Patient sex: M
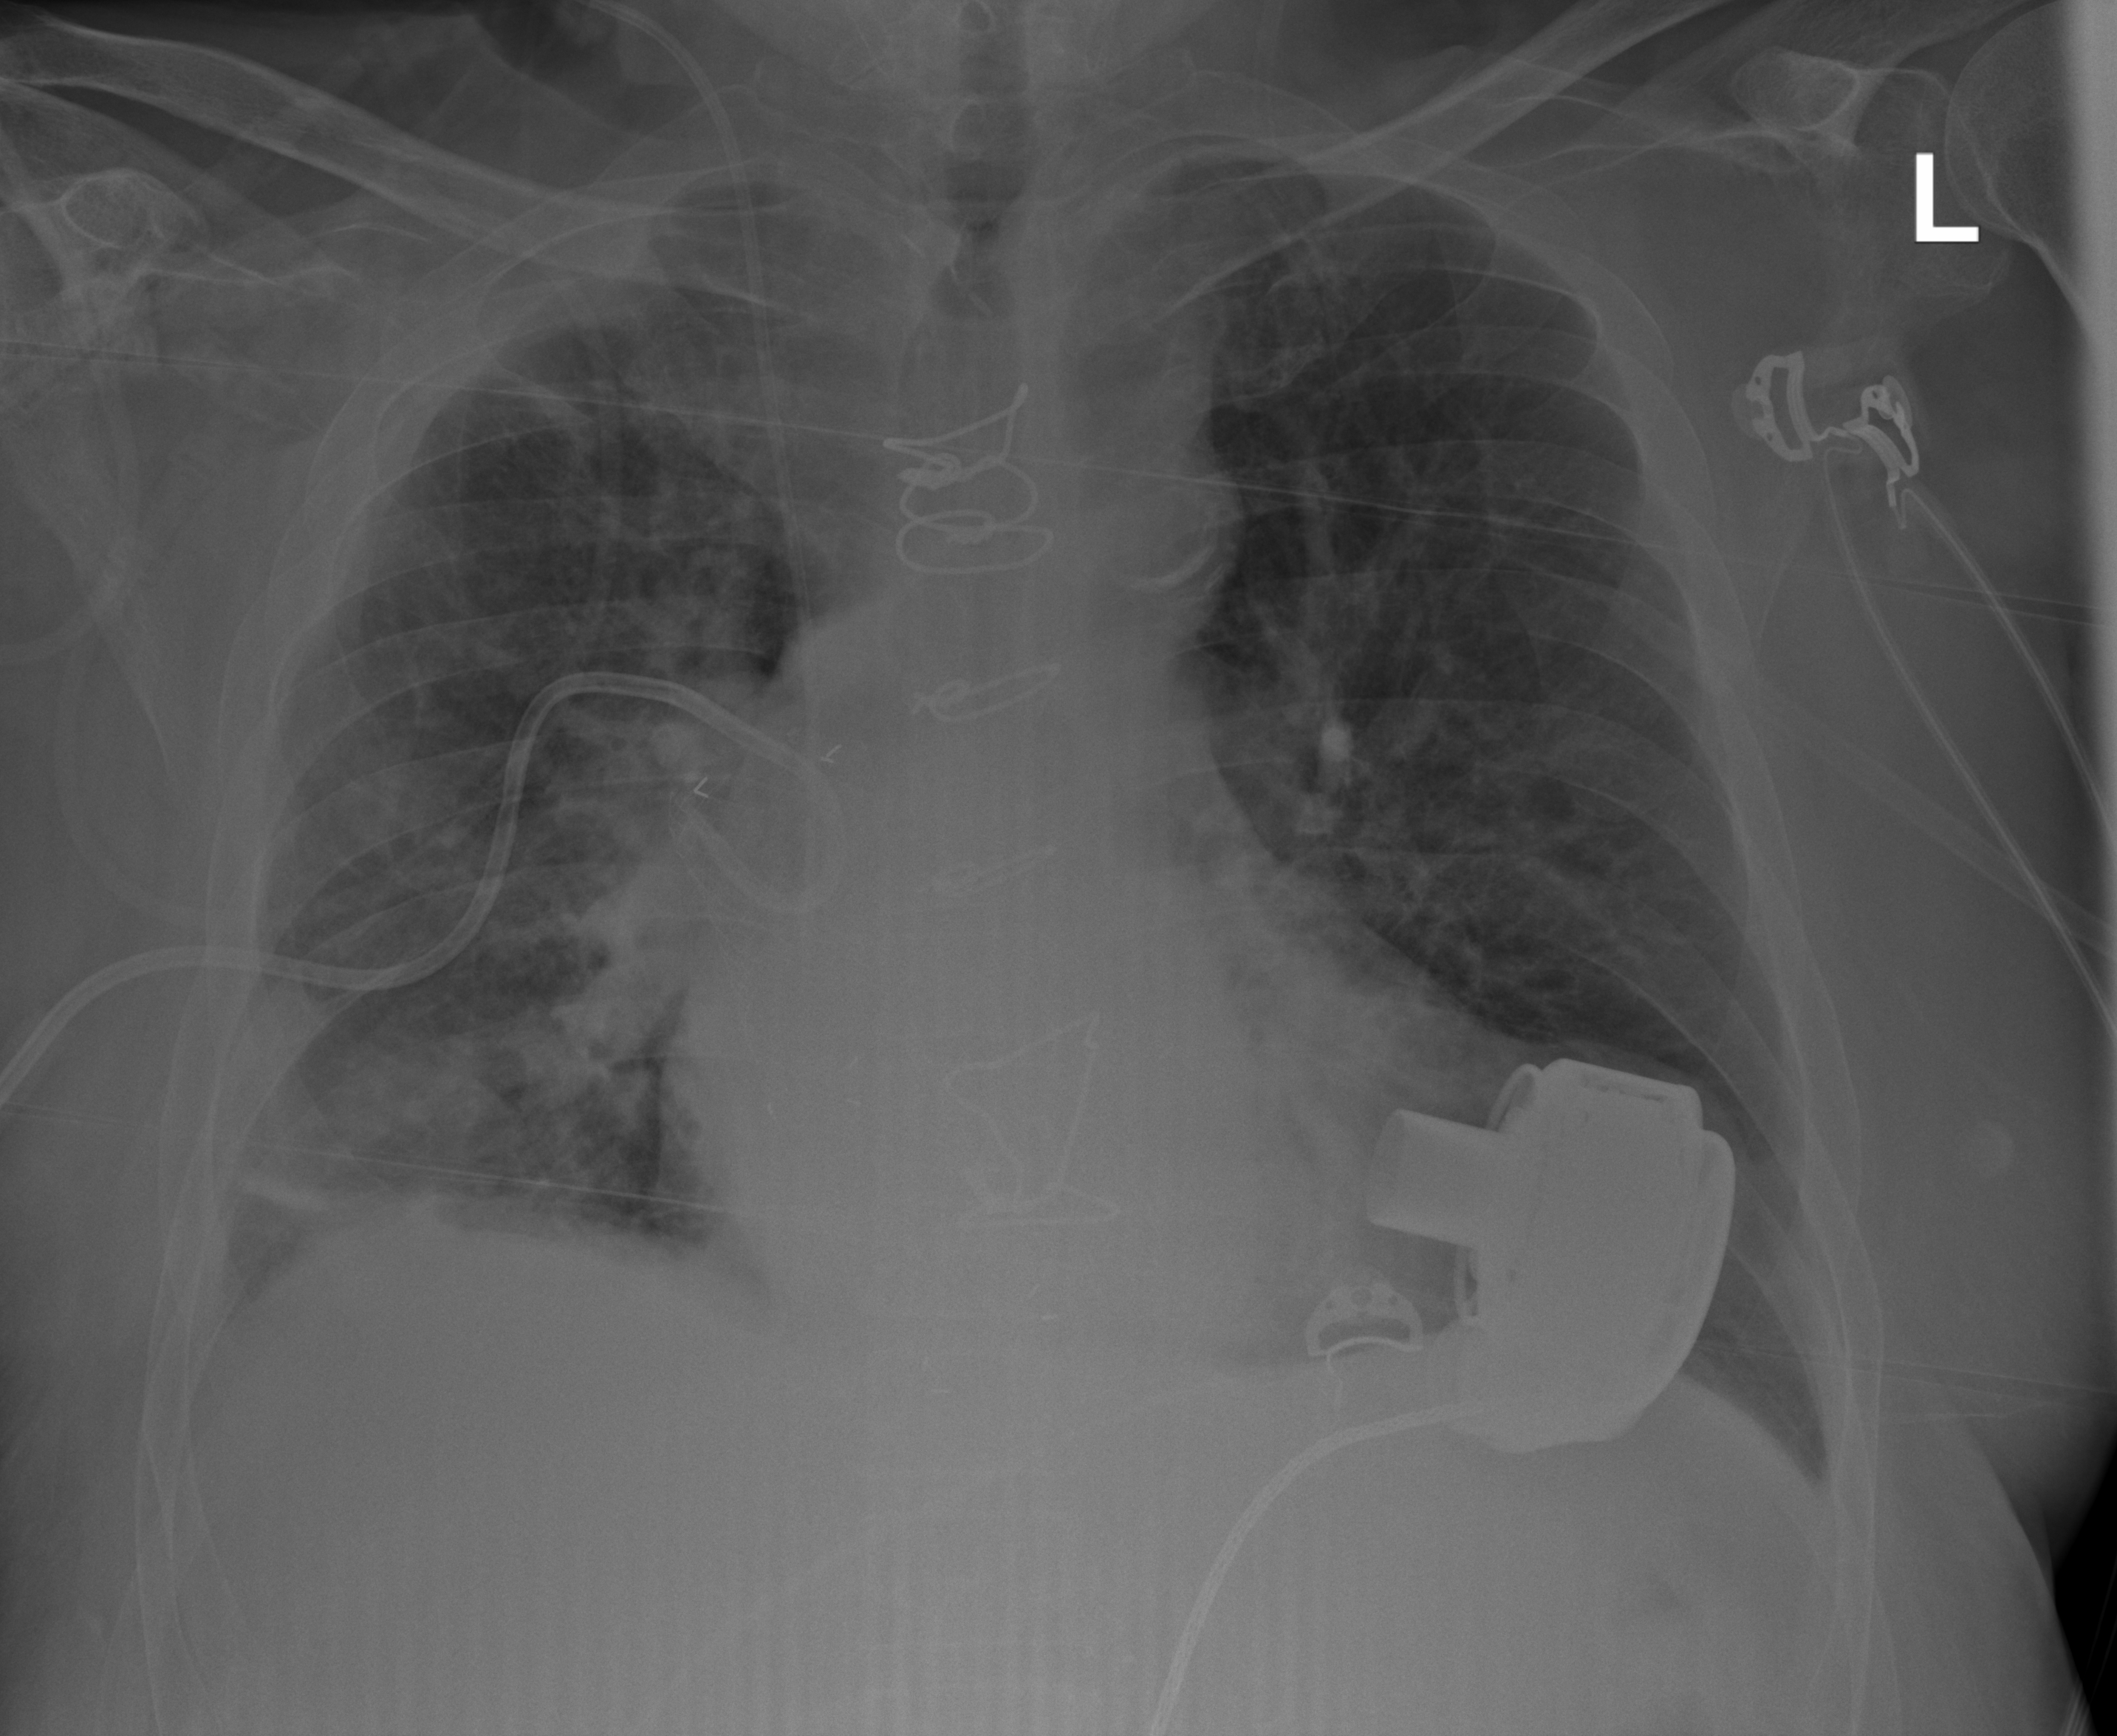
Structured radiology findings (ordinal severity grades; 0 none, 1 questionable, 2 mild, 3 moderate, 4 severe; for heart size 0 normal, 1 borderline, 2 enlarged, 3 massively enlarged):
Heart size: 1
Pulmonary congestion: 2
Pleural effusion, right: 2
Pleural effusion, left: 0
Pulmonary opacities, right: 3
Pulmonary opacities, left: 0
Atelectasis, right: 3
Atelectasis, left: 0